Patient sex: F
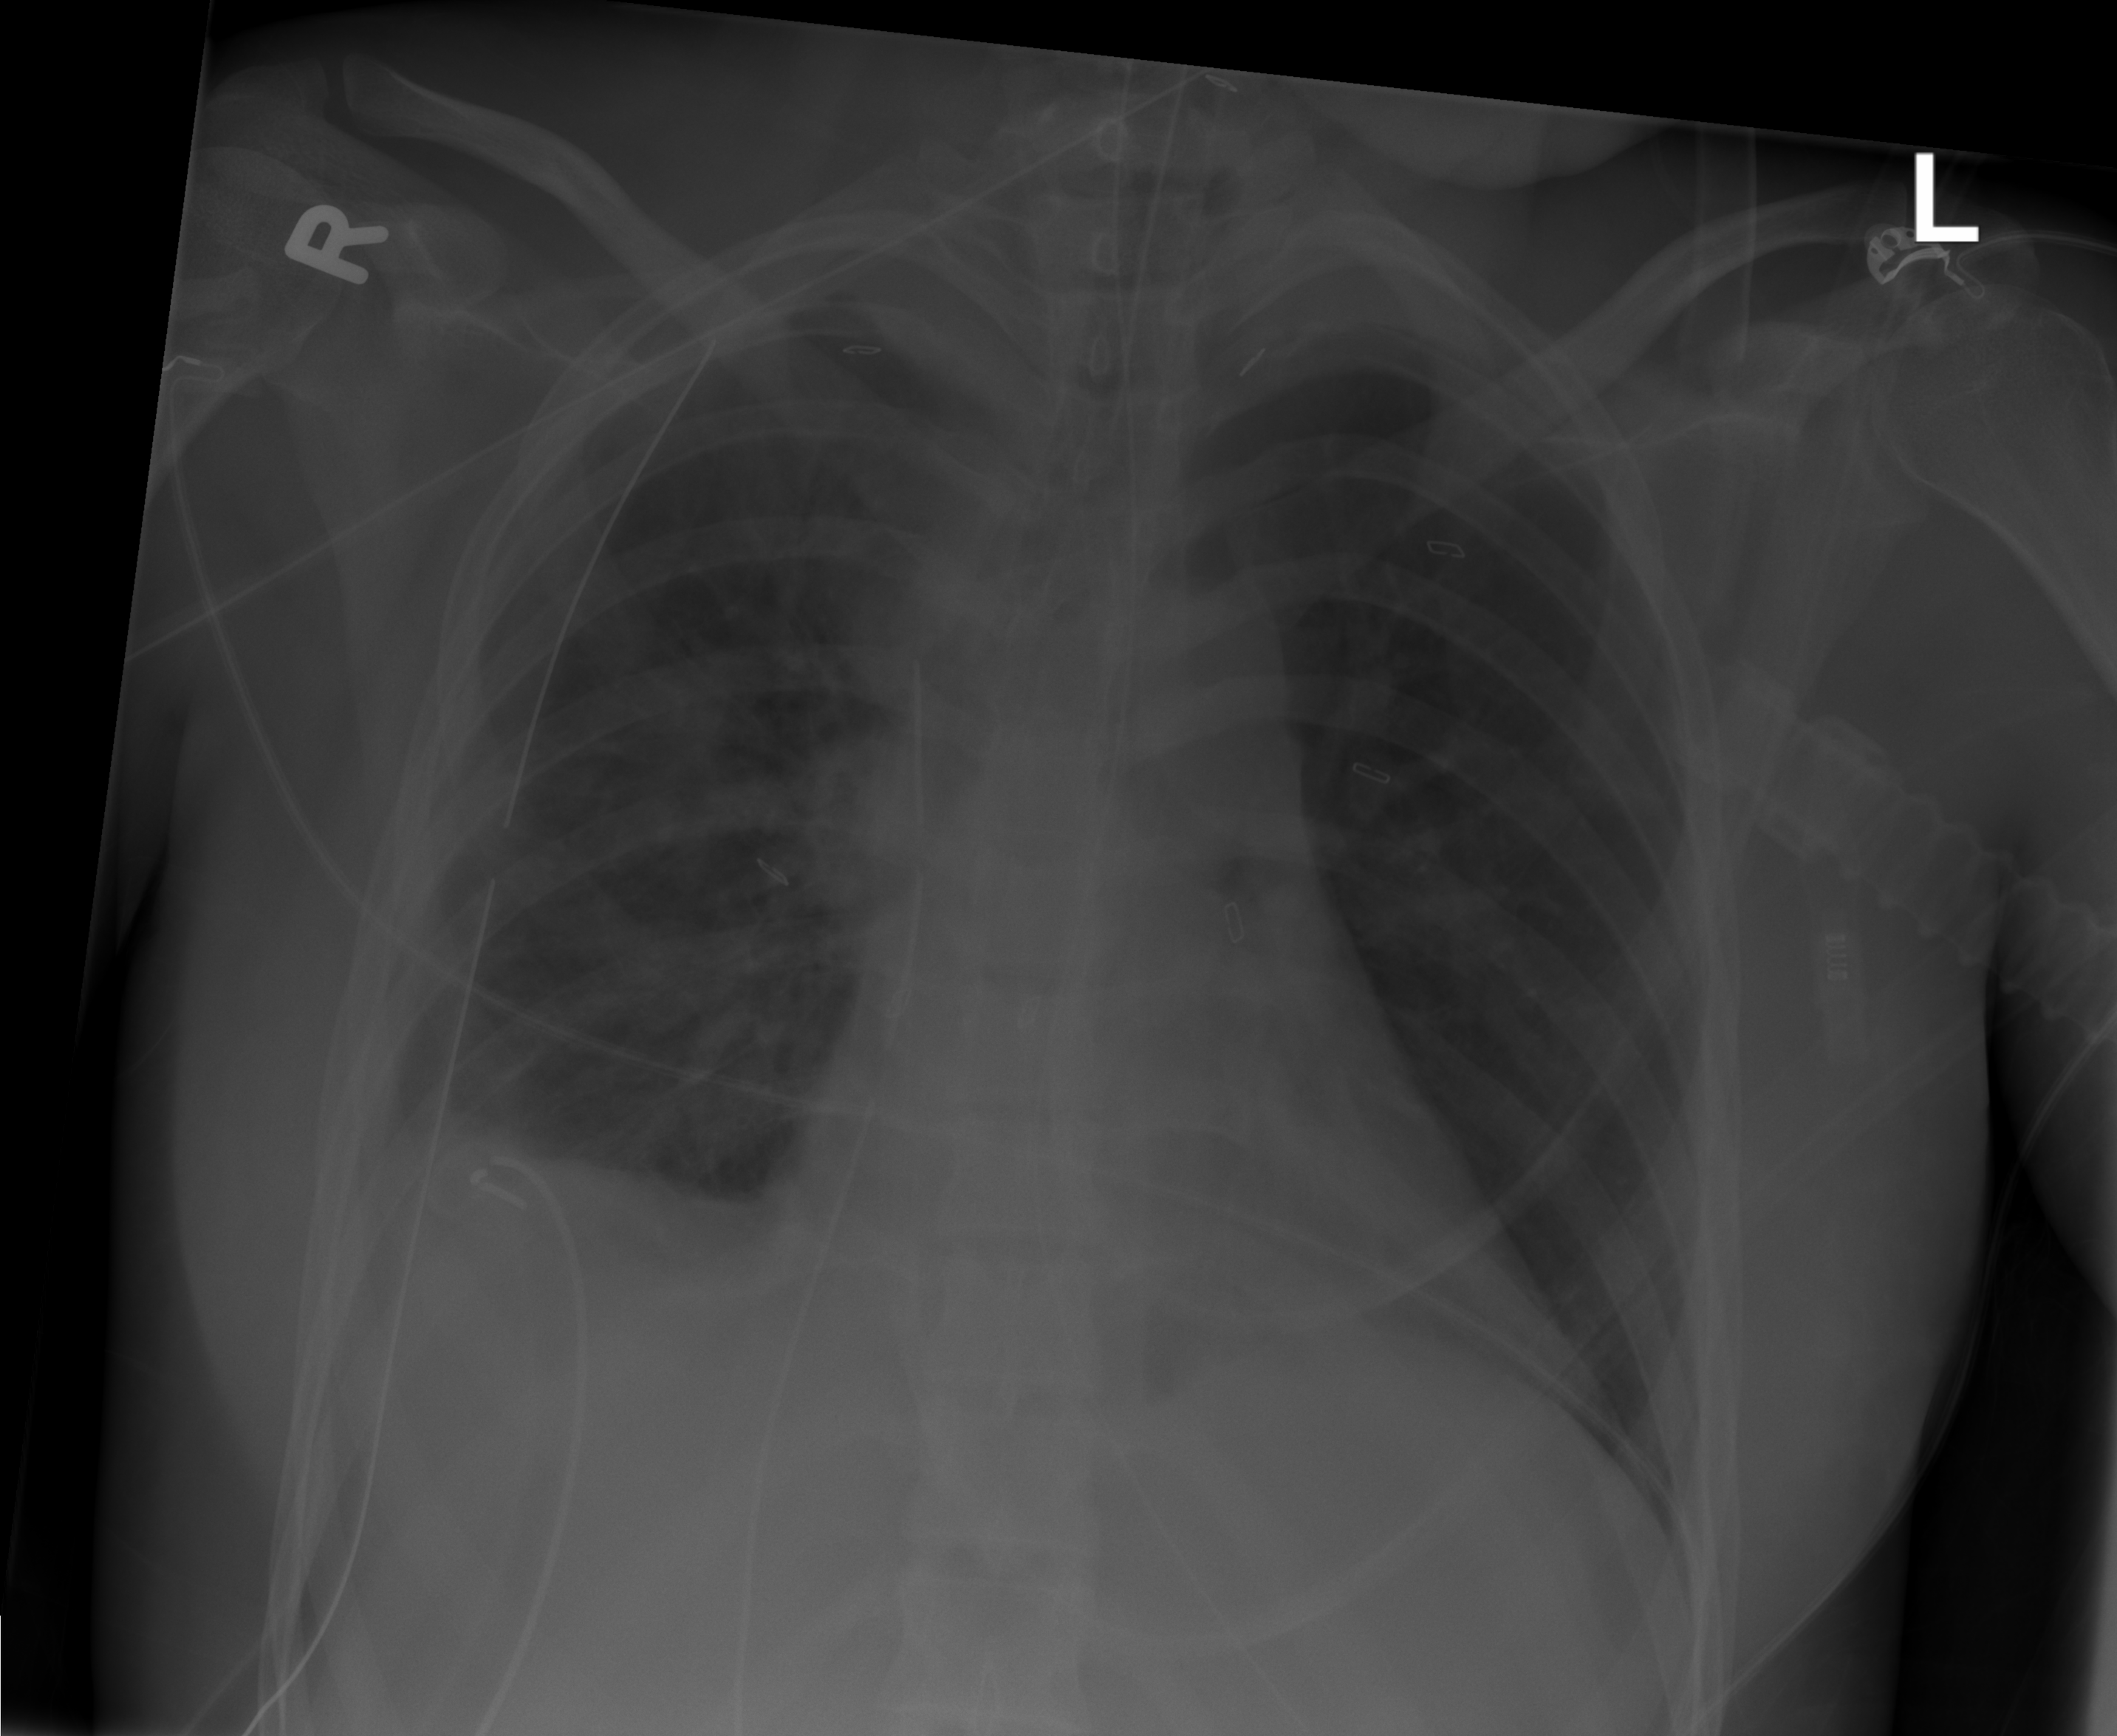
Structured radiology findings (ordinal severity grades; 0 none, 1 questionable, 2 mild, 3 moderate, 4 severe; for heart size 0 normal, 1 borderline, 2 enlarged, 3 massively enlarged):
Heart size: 0
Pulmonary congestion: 0
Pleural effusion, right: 2
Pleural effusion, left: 0
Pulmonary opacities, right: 0
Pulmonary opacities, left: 0
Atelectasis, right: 2
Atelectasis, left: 0